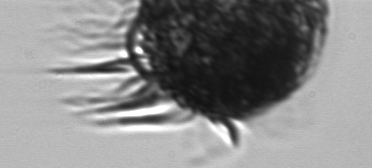
Label: Strombidium_capitatum